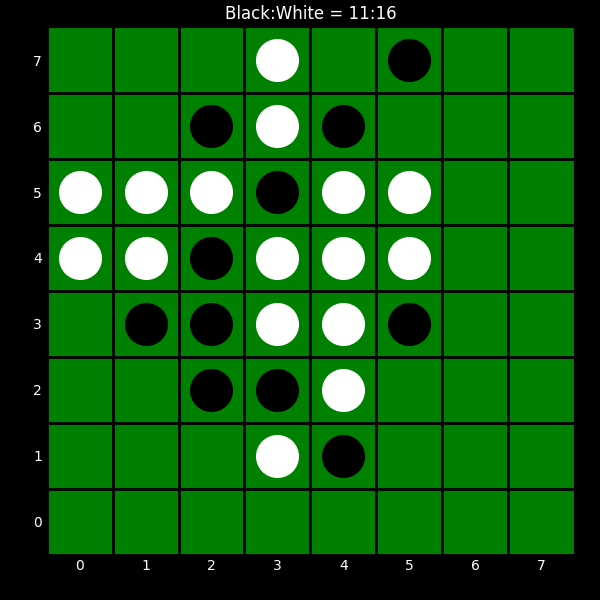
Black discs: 11
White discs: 16